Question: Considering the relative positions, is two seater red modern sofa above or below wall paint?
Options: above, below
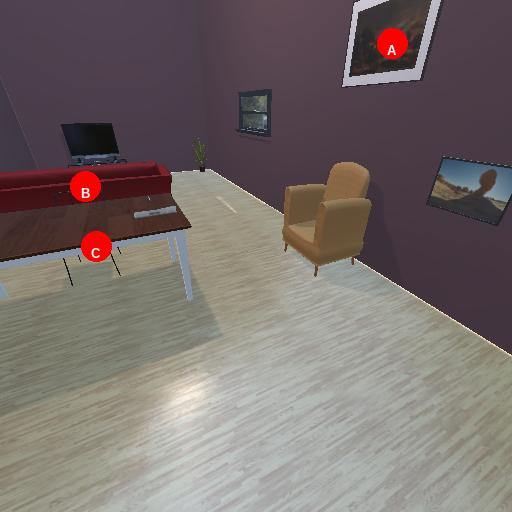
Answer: above